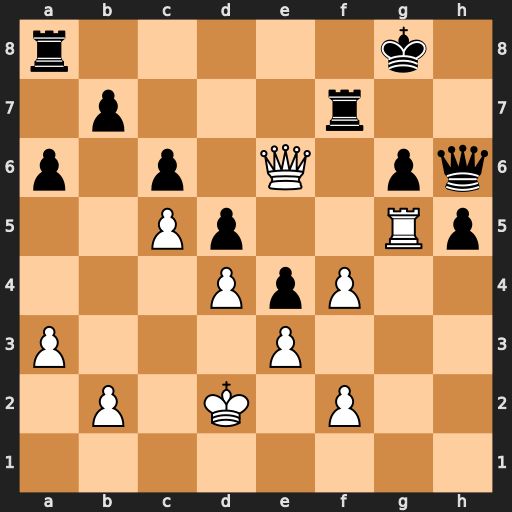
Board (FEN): r5k1/1p3r2/p1p1Q1pq/2Pp2Rp/3PpP2/P3P3/1P1K1P2/8
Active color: w
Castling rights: -
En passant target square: -
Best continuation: Rxg6+ Qxg6 Qxg6+